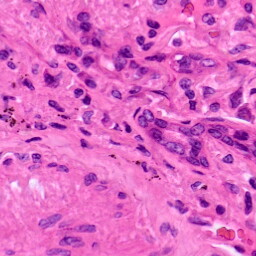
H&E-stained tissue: Lung